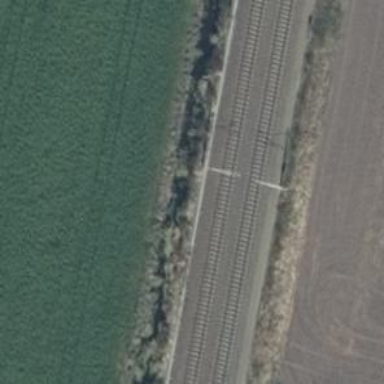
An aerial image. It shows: Milestone along the railway track with catenary mast.